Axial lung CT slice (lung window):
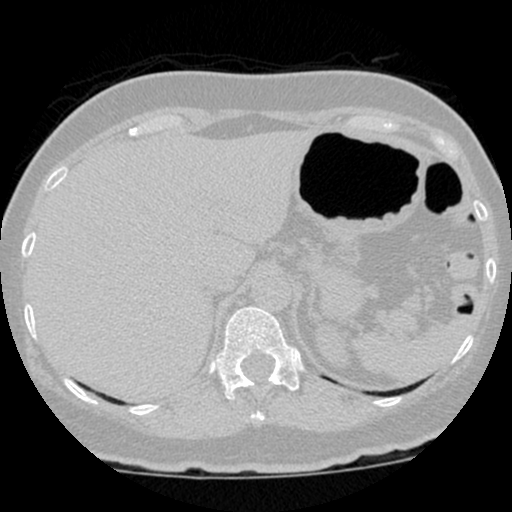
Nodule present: no